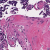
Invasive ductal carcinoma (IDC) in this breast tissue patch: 1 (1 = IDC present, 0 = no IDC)